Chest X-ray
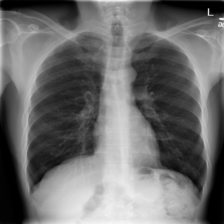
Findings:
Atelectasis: negative
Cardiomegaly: negative
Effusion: negative
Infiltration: negative
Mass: negative
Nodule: negative
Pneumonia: negative
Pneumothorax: negative
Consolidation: negative
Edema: negative
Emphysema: negative
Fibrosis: negative
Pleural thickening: negative
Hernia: negative